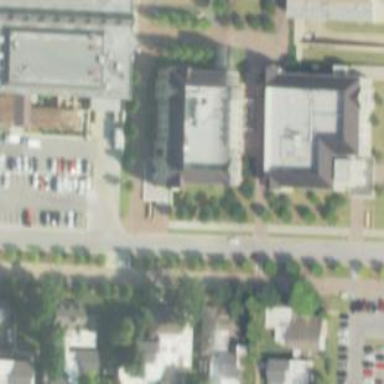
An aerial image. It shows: University building.